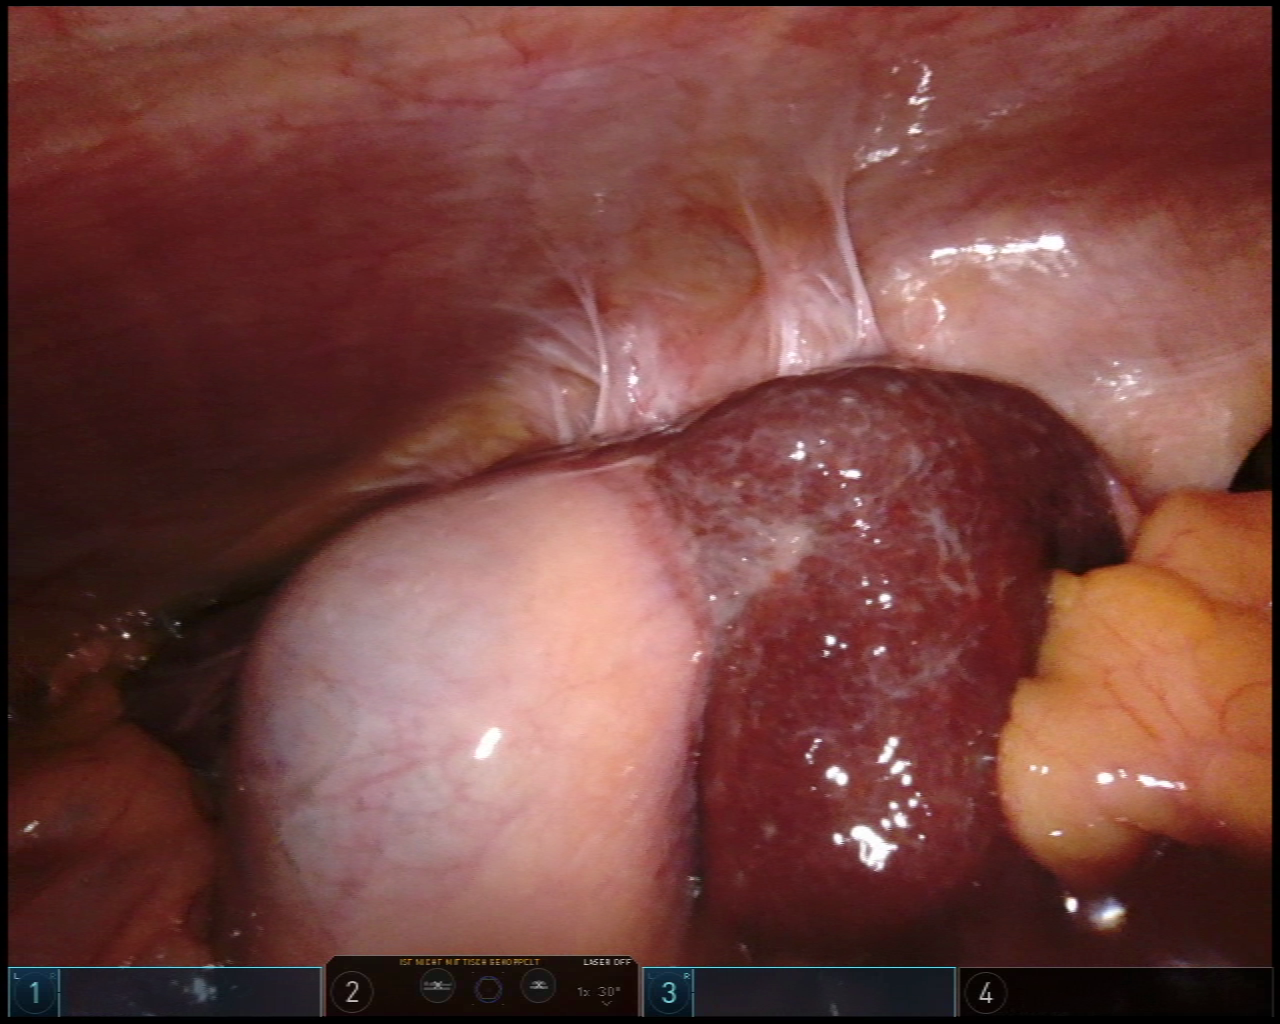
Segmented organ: liver
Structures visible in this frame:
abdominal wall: no
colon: yes
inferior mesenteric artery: no
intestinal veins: no
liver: yes
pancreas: no
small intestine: no
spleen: no
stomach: yes
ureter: no
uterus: no
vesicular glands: no